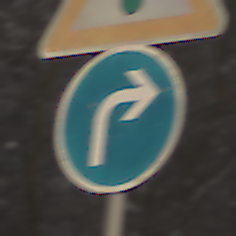
Verkehrszeichen: VorgeschriebeneFahrtrichtungRechts
Zusatzzeichen oben: Lichtzeichenanlage
Umgebung: Outdoor, Nature
Tageszeit: MorningAfternoon
Wetter: PartlyCloudy
Licht: Natural
Jahreszeit: Winter
Kontrast: HighContrast